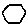
Label: hexagon